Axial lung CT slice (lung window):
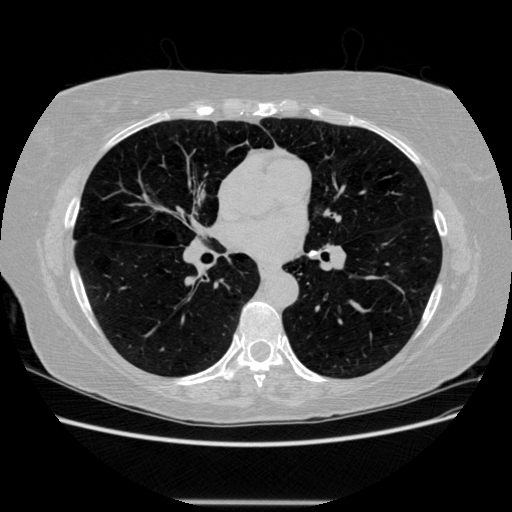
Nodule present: no